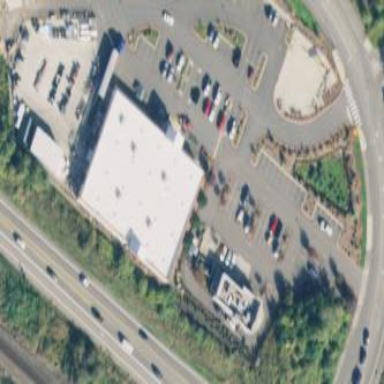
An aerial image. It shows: Country store in retail building.